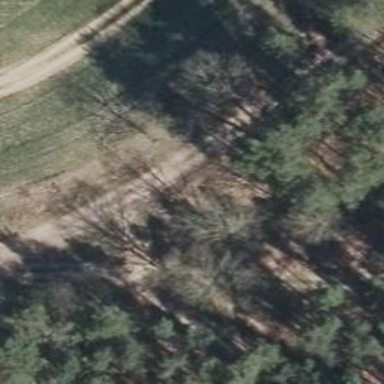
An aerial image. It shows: Dirt track road with grade 3 tracktype.